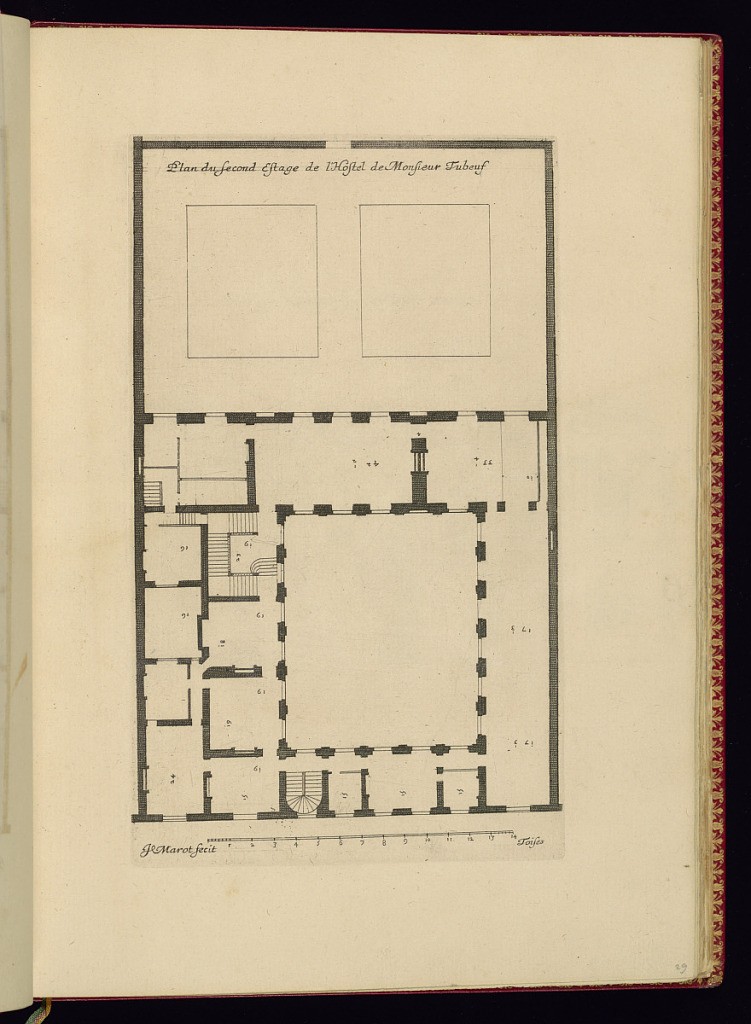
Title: Plan du second Estage de l’Hostel de Monsieur Tubeuf
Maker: Jean Marot, French, 1619 - 1679
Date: ca.1635–ca.1660
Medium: Etching on laid paper
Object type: Print
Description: Plan for the second floor of a Parisian townhouse. A scale below. The plate is titled and signed.